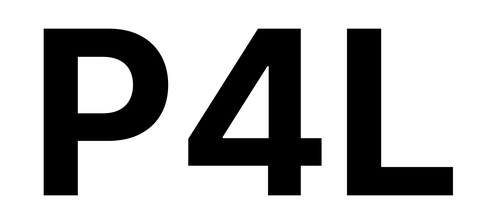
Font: Inter_Bold